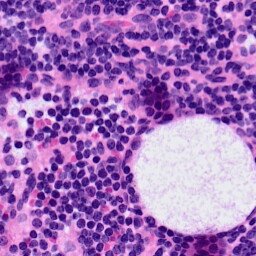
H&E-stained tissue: LymphNode